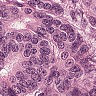
Metastatic tissue present: yes